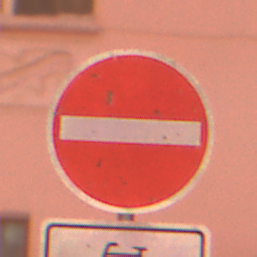
Verkehrszeichen: VerbotDerEinfahrt
Zusatzzeichen unten: EinspurigeFahrzeugeFrei1
Umgebung: Outdoor, Urban
Tageszeit: Night
Wetter: Overcast
Licht: Artificial
Jahreszeit: Winter
Kontrast: MediumContrast